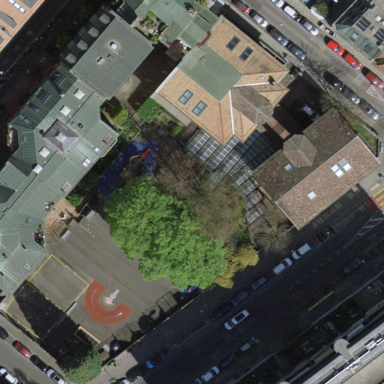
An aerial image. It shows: School.